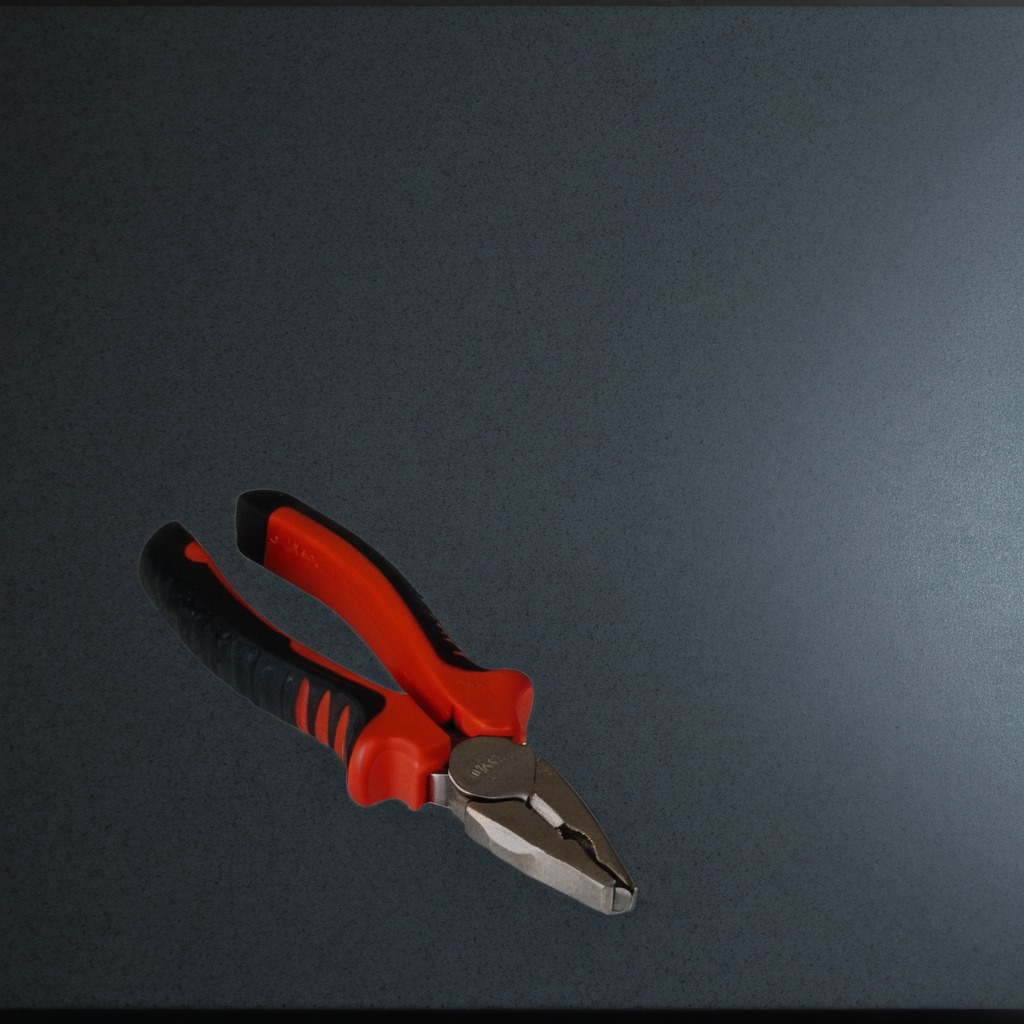
A plier is lying on a clean granite table inside a workshop at night.